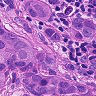
Metastatic tissue present: yes